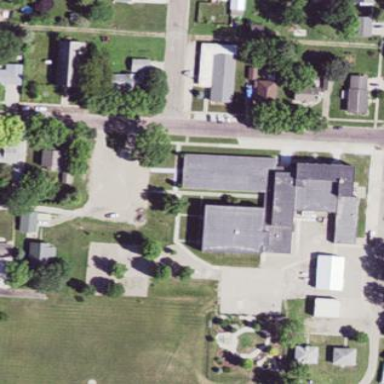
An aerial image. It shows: School.